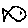
Label: fish